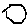
Label: hexagon